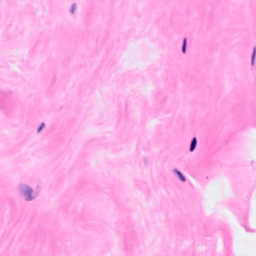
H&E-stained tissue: Breast